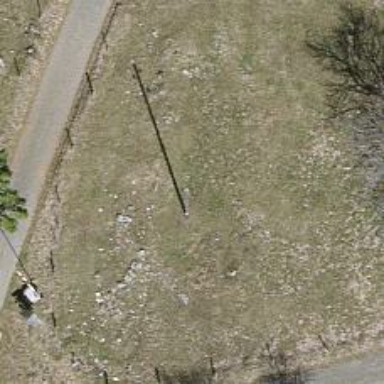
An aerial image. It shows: Power pole.